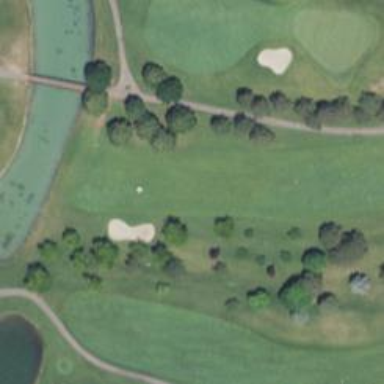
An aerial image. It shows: View of golf hole.